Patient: sex M, age 45
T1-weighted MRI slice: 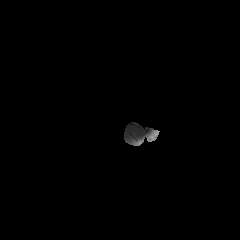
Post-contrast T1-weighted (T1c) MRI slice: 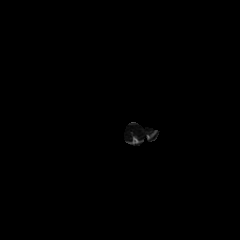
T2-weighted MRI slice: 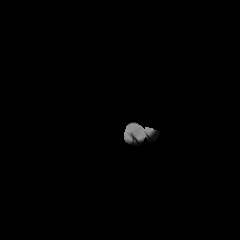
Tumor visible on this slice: yes
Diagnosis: Glioblastoma, IDH-wildtype
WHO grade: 4